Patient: sex M, age 37
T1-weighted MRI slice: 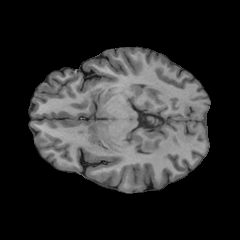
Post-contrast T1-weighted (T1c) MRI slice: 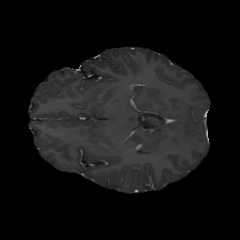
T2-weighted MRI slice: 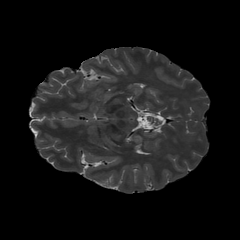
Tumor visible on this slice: no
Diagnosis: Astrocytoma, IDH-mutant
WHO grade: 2